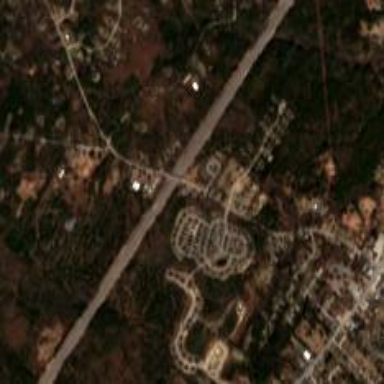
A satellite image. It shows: Residential area with condominiums.